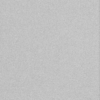
Label: dusty